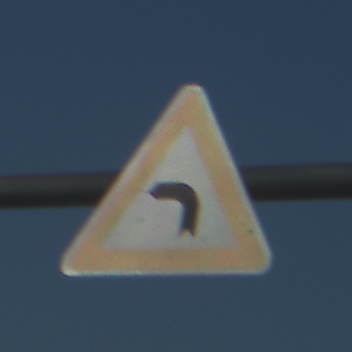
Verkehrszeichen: KurveLinks
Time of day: MorningAfternoon
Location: Outdoor (Nature)
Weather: Clear
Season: NotSpecified
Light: Natural